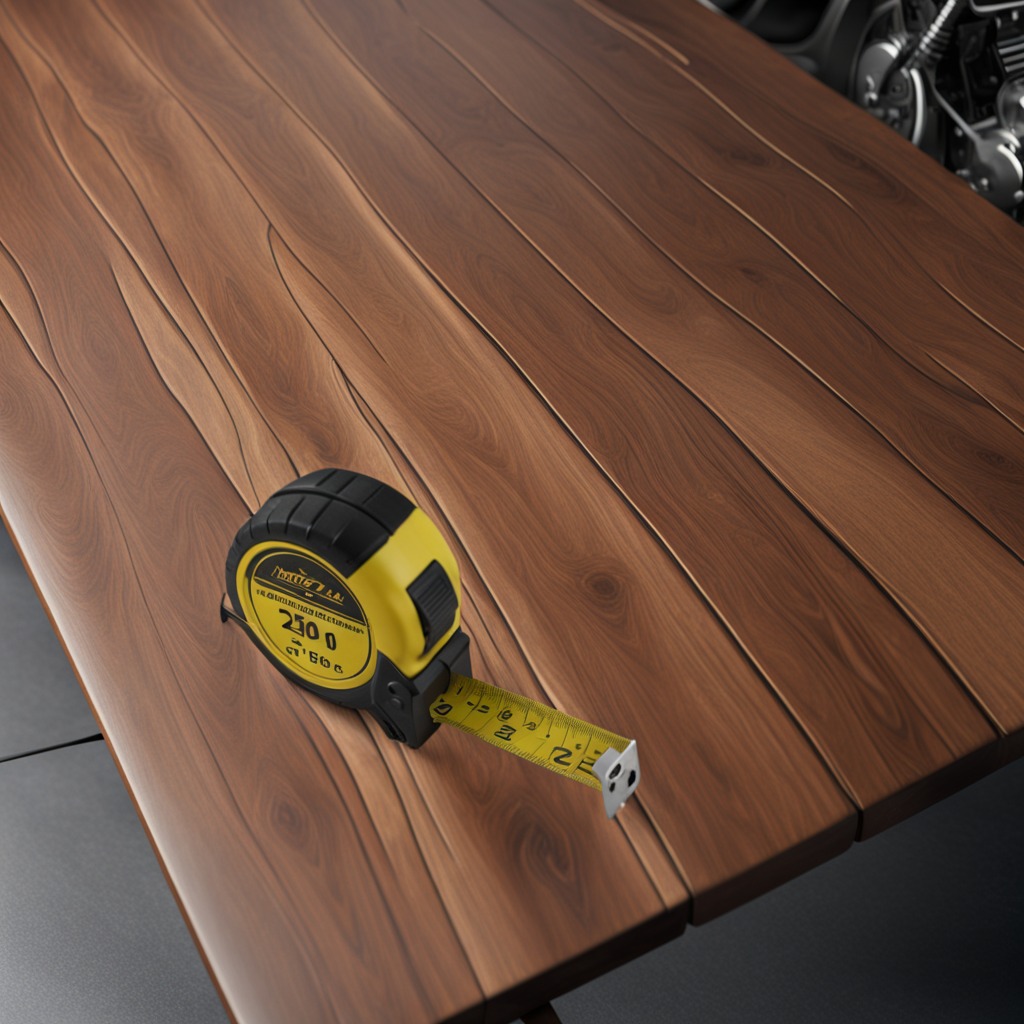
A measuring tape is lying on the oil-spilled wooden table in the vintage motorcycle garage.